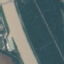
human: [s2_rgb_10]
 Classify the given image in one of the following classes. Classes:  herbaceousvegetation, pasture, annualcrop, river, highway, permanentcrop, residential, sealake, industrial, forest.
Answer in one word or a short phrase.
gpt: River